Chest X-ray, PA view. Patient: 44 years old, sex F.
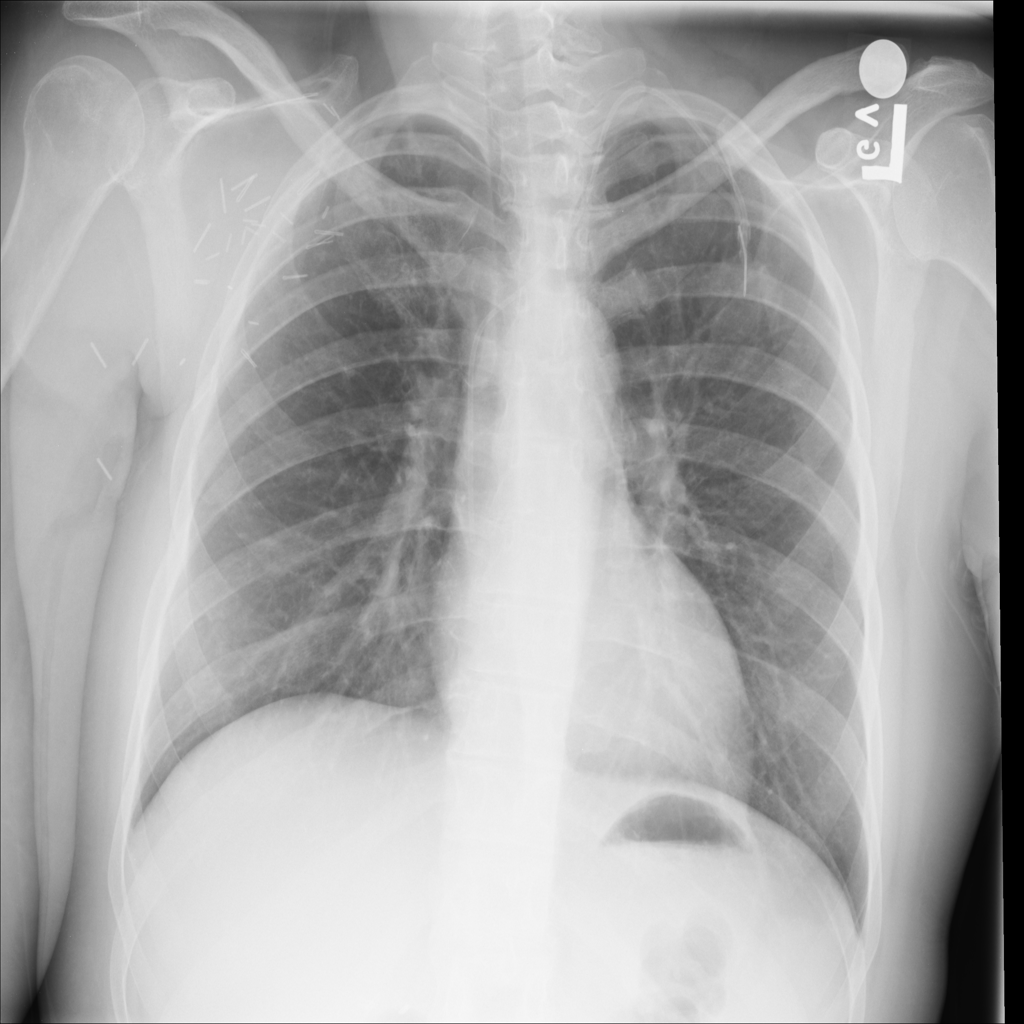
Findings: No Finding